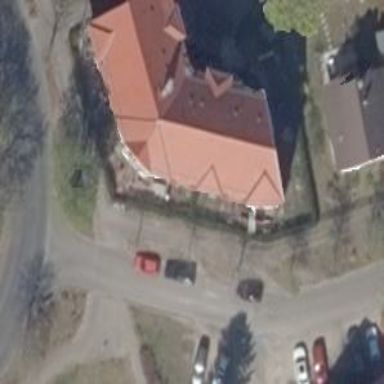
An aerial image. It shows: Educational institution office.